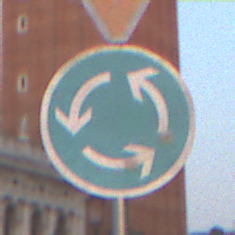
Verkehrszeichen: Kreisverkehr
Zusatzzeichen oben: VorfahrtGewaehren
Umgebung: Outdoor, Urban
Tageszeit: SunriseSunset
Wetter: Clear
Licht: Natural
Jahreszeit: NotSpecified
Kontrast: MediumContrast